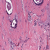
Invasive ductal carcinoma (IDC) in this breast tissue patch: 0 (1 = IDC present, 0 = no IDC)